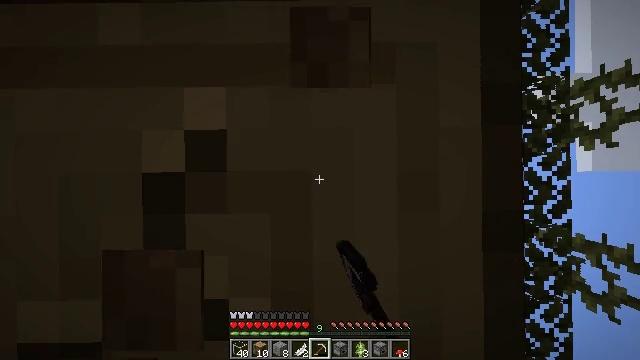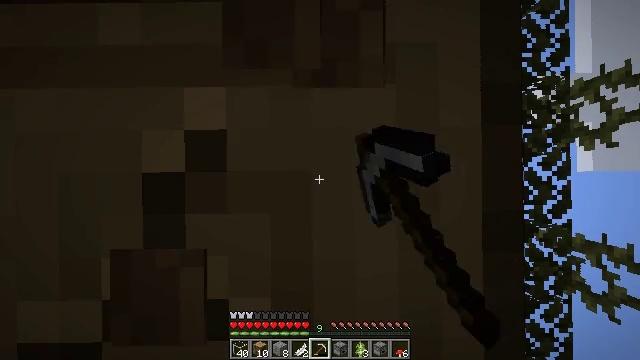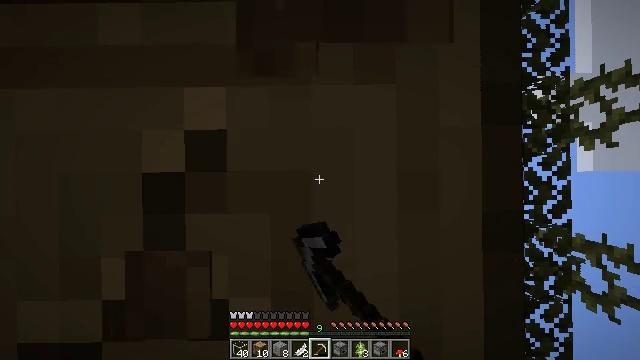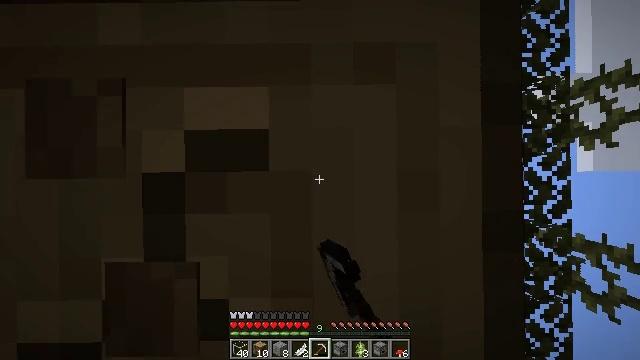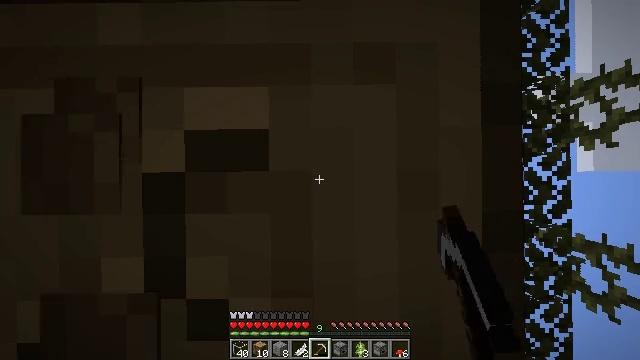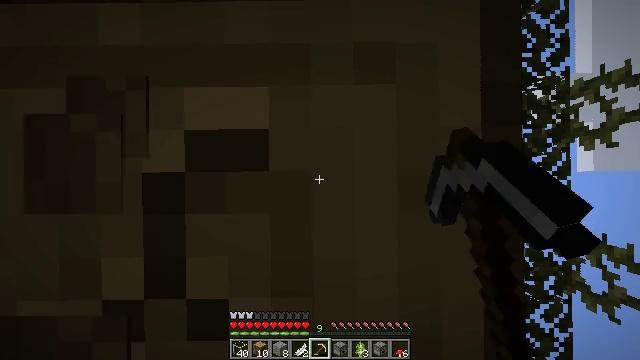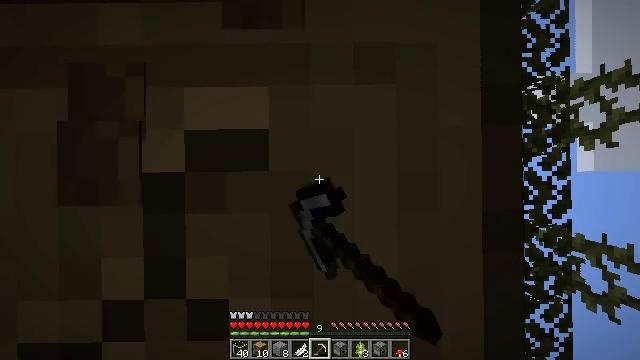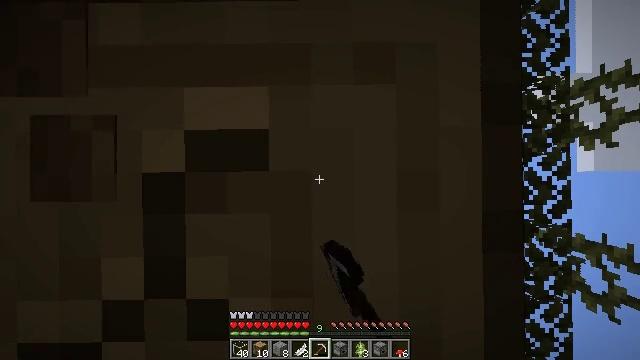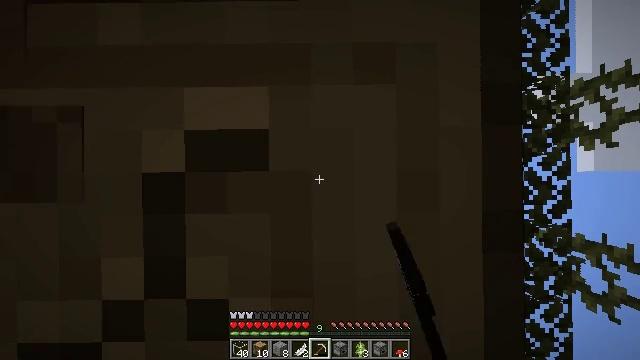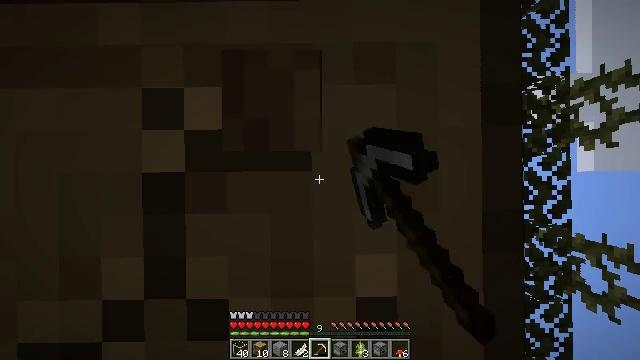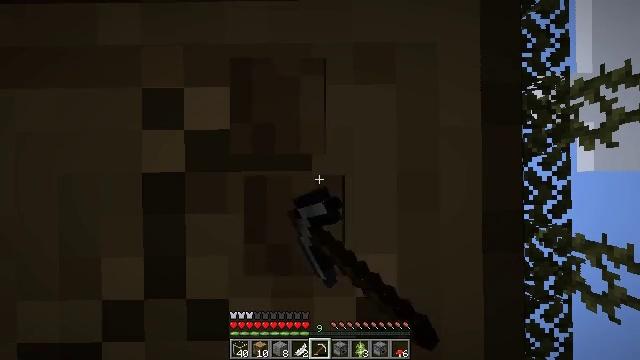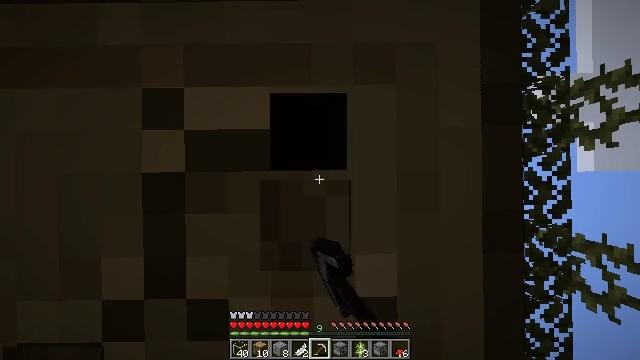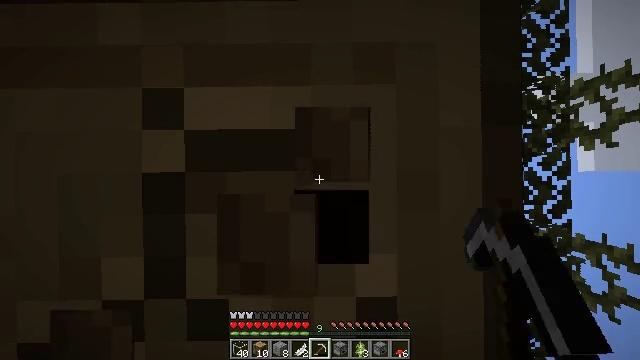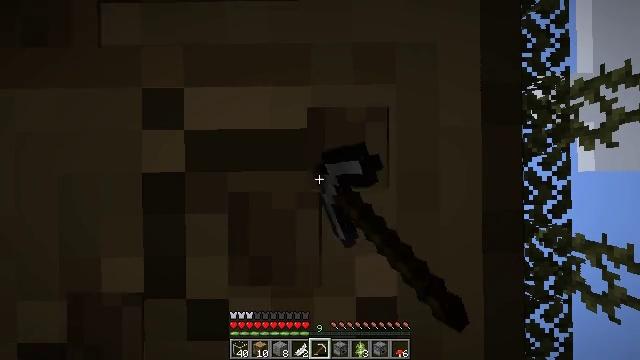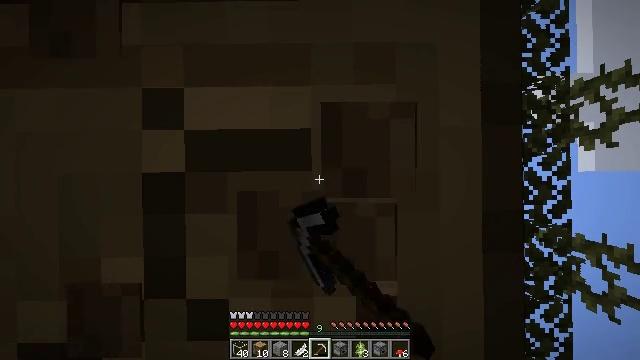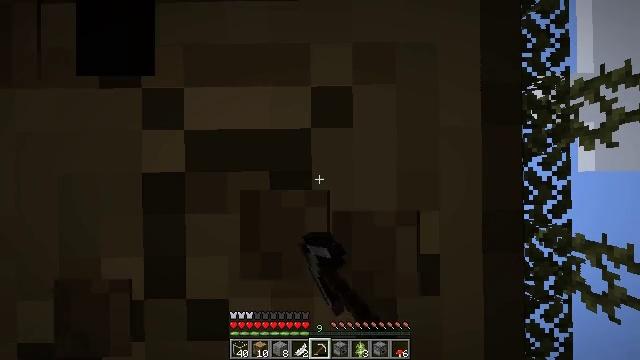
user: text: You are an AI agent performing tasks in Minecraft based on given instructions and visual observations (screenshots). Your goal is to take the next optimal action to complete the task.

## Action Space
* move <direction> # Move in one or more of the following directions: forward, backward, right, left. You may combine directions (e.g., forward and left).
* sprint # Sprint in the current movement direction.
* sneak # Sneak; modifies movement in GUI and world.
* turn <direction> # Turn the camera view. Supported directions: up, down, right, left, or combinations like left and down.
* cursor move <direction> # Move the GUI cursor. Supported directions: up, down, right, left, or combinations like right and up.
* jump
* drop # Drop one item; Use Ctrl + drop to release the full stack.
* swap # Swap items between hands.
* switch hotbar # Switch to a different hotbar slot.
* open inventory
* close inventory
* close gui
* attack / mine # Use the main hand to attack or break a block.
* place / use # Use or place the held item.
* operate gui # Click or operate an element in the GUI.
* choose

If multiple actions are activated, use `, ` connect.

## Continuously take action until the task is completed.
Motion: motion action
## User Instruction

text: Cut down the tree and harvest oak logs.
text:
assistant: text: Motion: attack / mine
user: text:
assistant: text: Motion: attack / mine
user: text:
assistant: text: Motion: attack / mine
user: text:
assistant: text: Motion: attack / mine
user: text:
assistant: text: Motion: attack / mine
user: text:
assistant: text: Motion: attack / mine
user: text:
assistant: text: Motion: attack / mine
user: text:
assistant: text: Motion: attack / mine
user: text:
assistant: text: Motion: attack / mine
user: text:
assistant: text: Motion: attack / mine
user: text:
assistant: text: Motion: attack / mine
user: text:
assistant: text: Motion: attack / mine
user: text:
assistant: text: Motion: attack / mine
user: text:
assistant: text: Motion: attack / mine
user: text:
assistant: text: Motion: attack / mine
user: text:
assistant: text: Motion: attack / mine
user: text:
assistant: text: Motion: attack / mine
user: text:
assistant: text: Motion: attack / mine
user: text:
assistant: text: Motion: attack / mine
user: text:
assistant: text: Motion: attack / mine
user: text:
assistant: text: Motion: attack / mine
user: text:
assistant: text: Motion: attack / mine
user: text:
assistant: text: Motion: attack / mine
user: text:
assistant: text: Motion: attack / mine
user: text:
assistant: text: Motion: attack / mine
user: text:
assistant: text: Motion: attack / mine
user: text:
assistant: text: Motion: attack / mine
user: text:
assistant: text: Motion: attack / mine
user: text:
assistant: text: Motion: attack / mine
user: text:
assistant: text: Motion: attack / mine